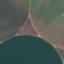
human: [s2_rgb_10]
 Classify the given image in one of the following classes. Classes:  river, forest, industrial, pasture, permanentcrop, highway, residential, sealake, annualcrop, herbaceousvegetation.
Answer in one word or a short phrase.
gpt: AnnualCrop